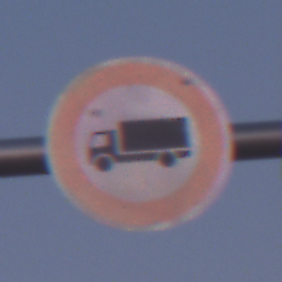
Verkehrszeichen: VerbotFuerKraftfahrzeugeUeberDreiKommaFuenfTonnen
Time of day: SunriseSunset
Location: Outdoor (Nature)
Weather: Clear
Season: NotSpecified
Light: Natural